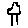
Label: tree